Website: crate-barrel
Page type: billing-address
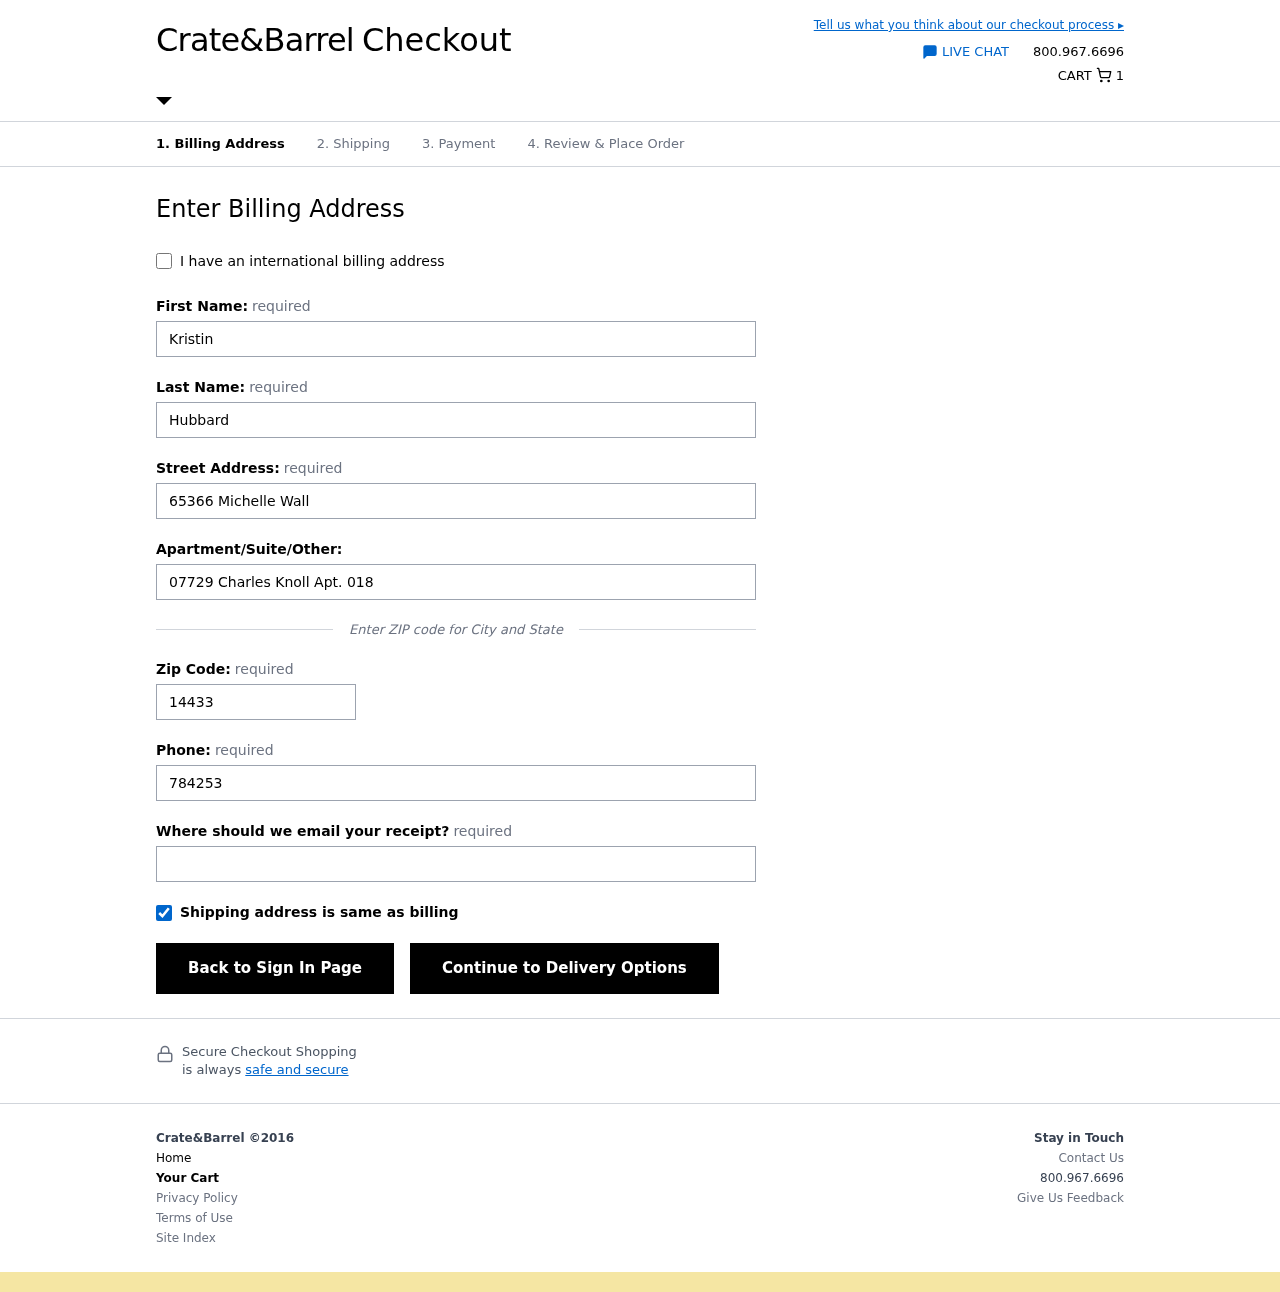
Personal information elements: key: PII_EMAIL
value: kristinhubbard@yahoo.com
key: PII_FIRSTNAME
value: Kristin
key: PII_LASTNAME
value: Hubbard
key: PII_PHONE
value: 7842538350
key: PII_POSTCODE
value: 14433
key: PII_STREET
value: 65366 Michelle Wall
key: PII_STREET2
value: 07729 Charles Knoll Apt. 018
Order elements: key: ORDER_NUM_ITEMS
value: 1